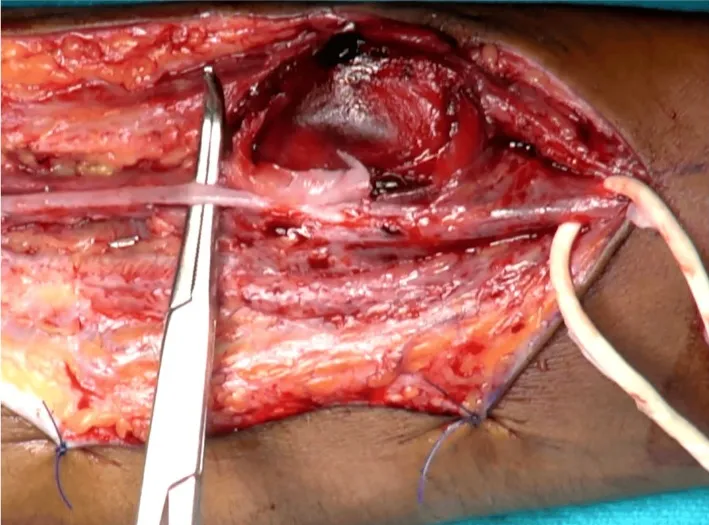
Intraoperative picture of the radial artery pseudoaneurysm.
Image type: medical_photograph (other_medical_photograph)